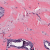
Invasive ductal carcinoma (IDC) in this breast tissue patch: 0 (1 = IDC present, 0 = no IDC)